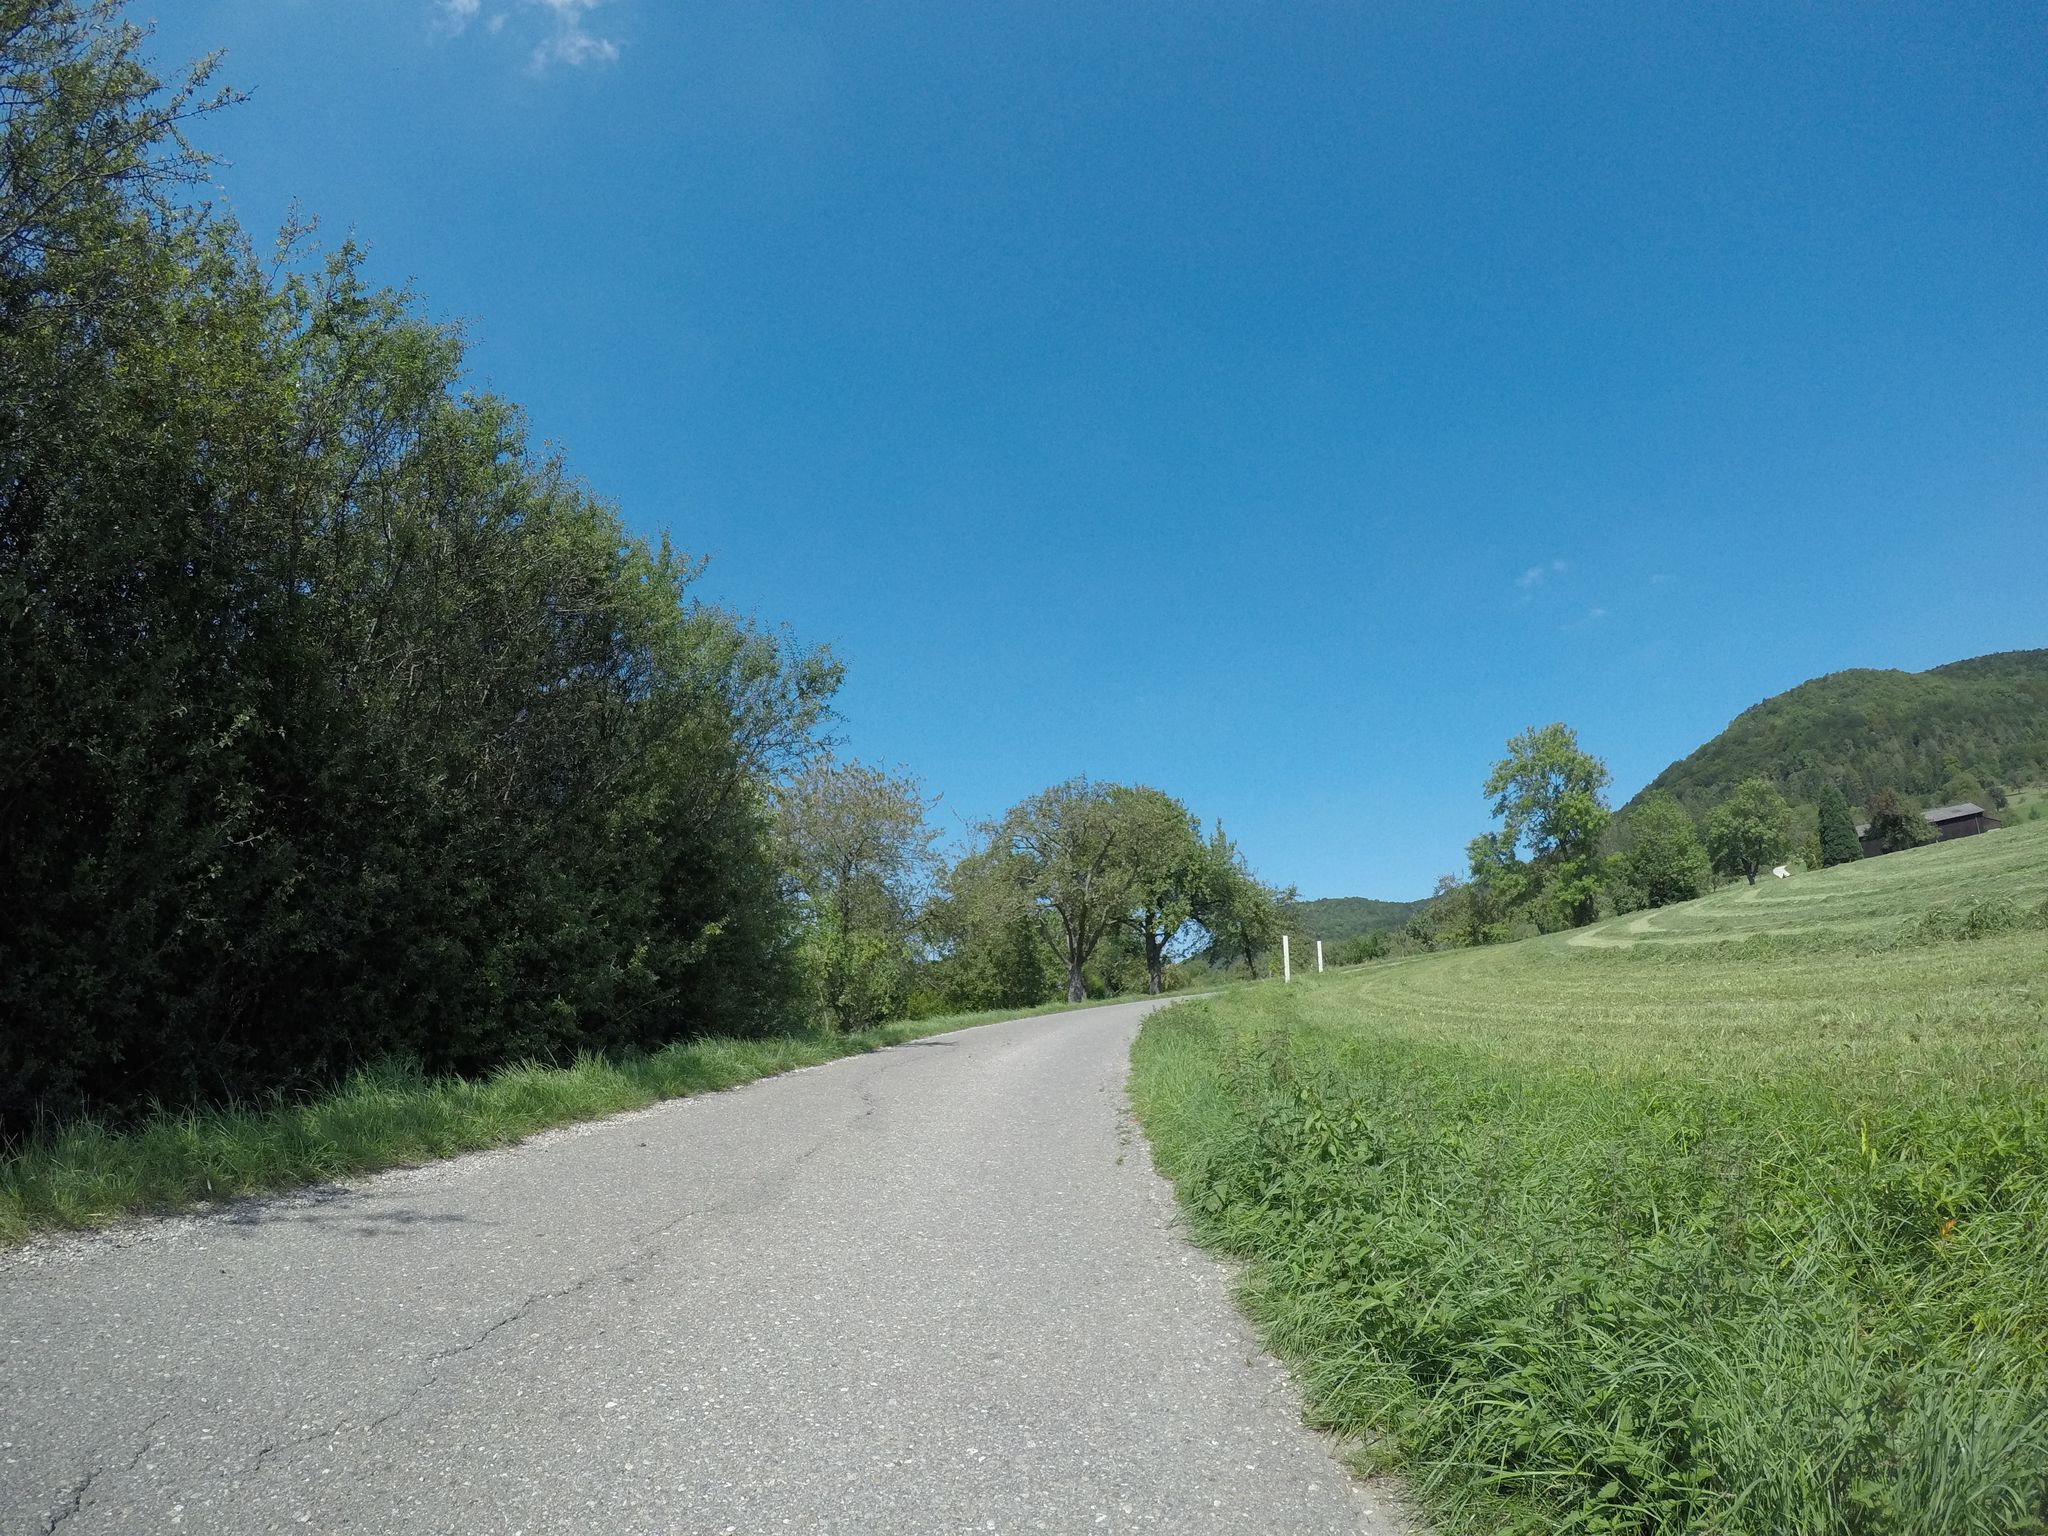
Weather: clear
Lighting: day
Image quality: good
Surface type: fields
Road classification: track
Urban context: suburban or peri-urban
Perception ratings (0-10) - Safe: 2.64, Lively: 2.65, Beautiful: 8.73, Boring: 7.61, Depressing: 4.48, Wealthy: 1.81